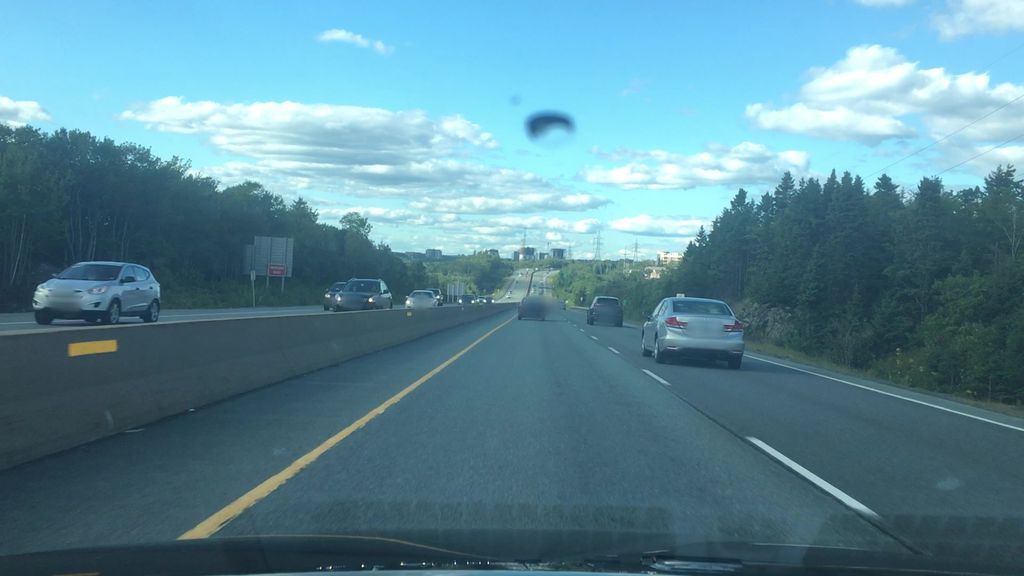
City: halifax